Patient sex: M
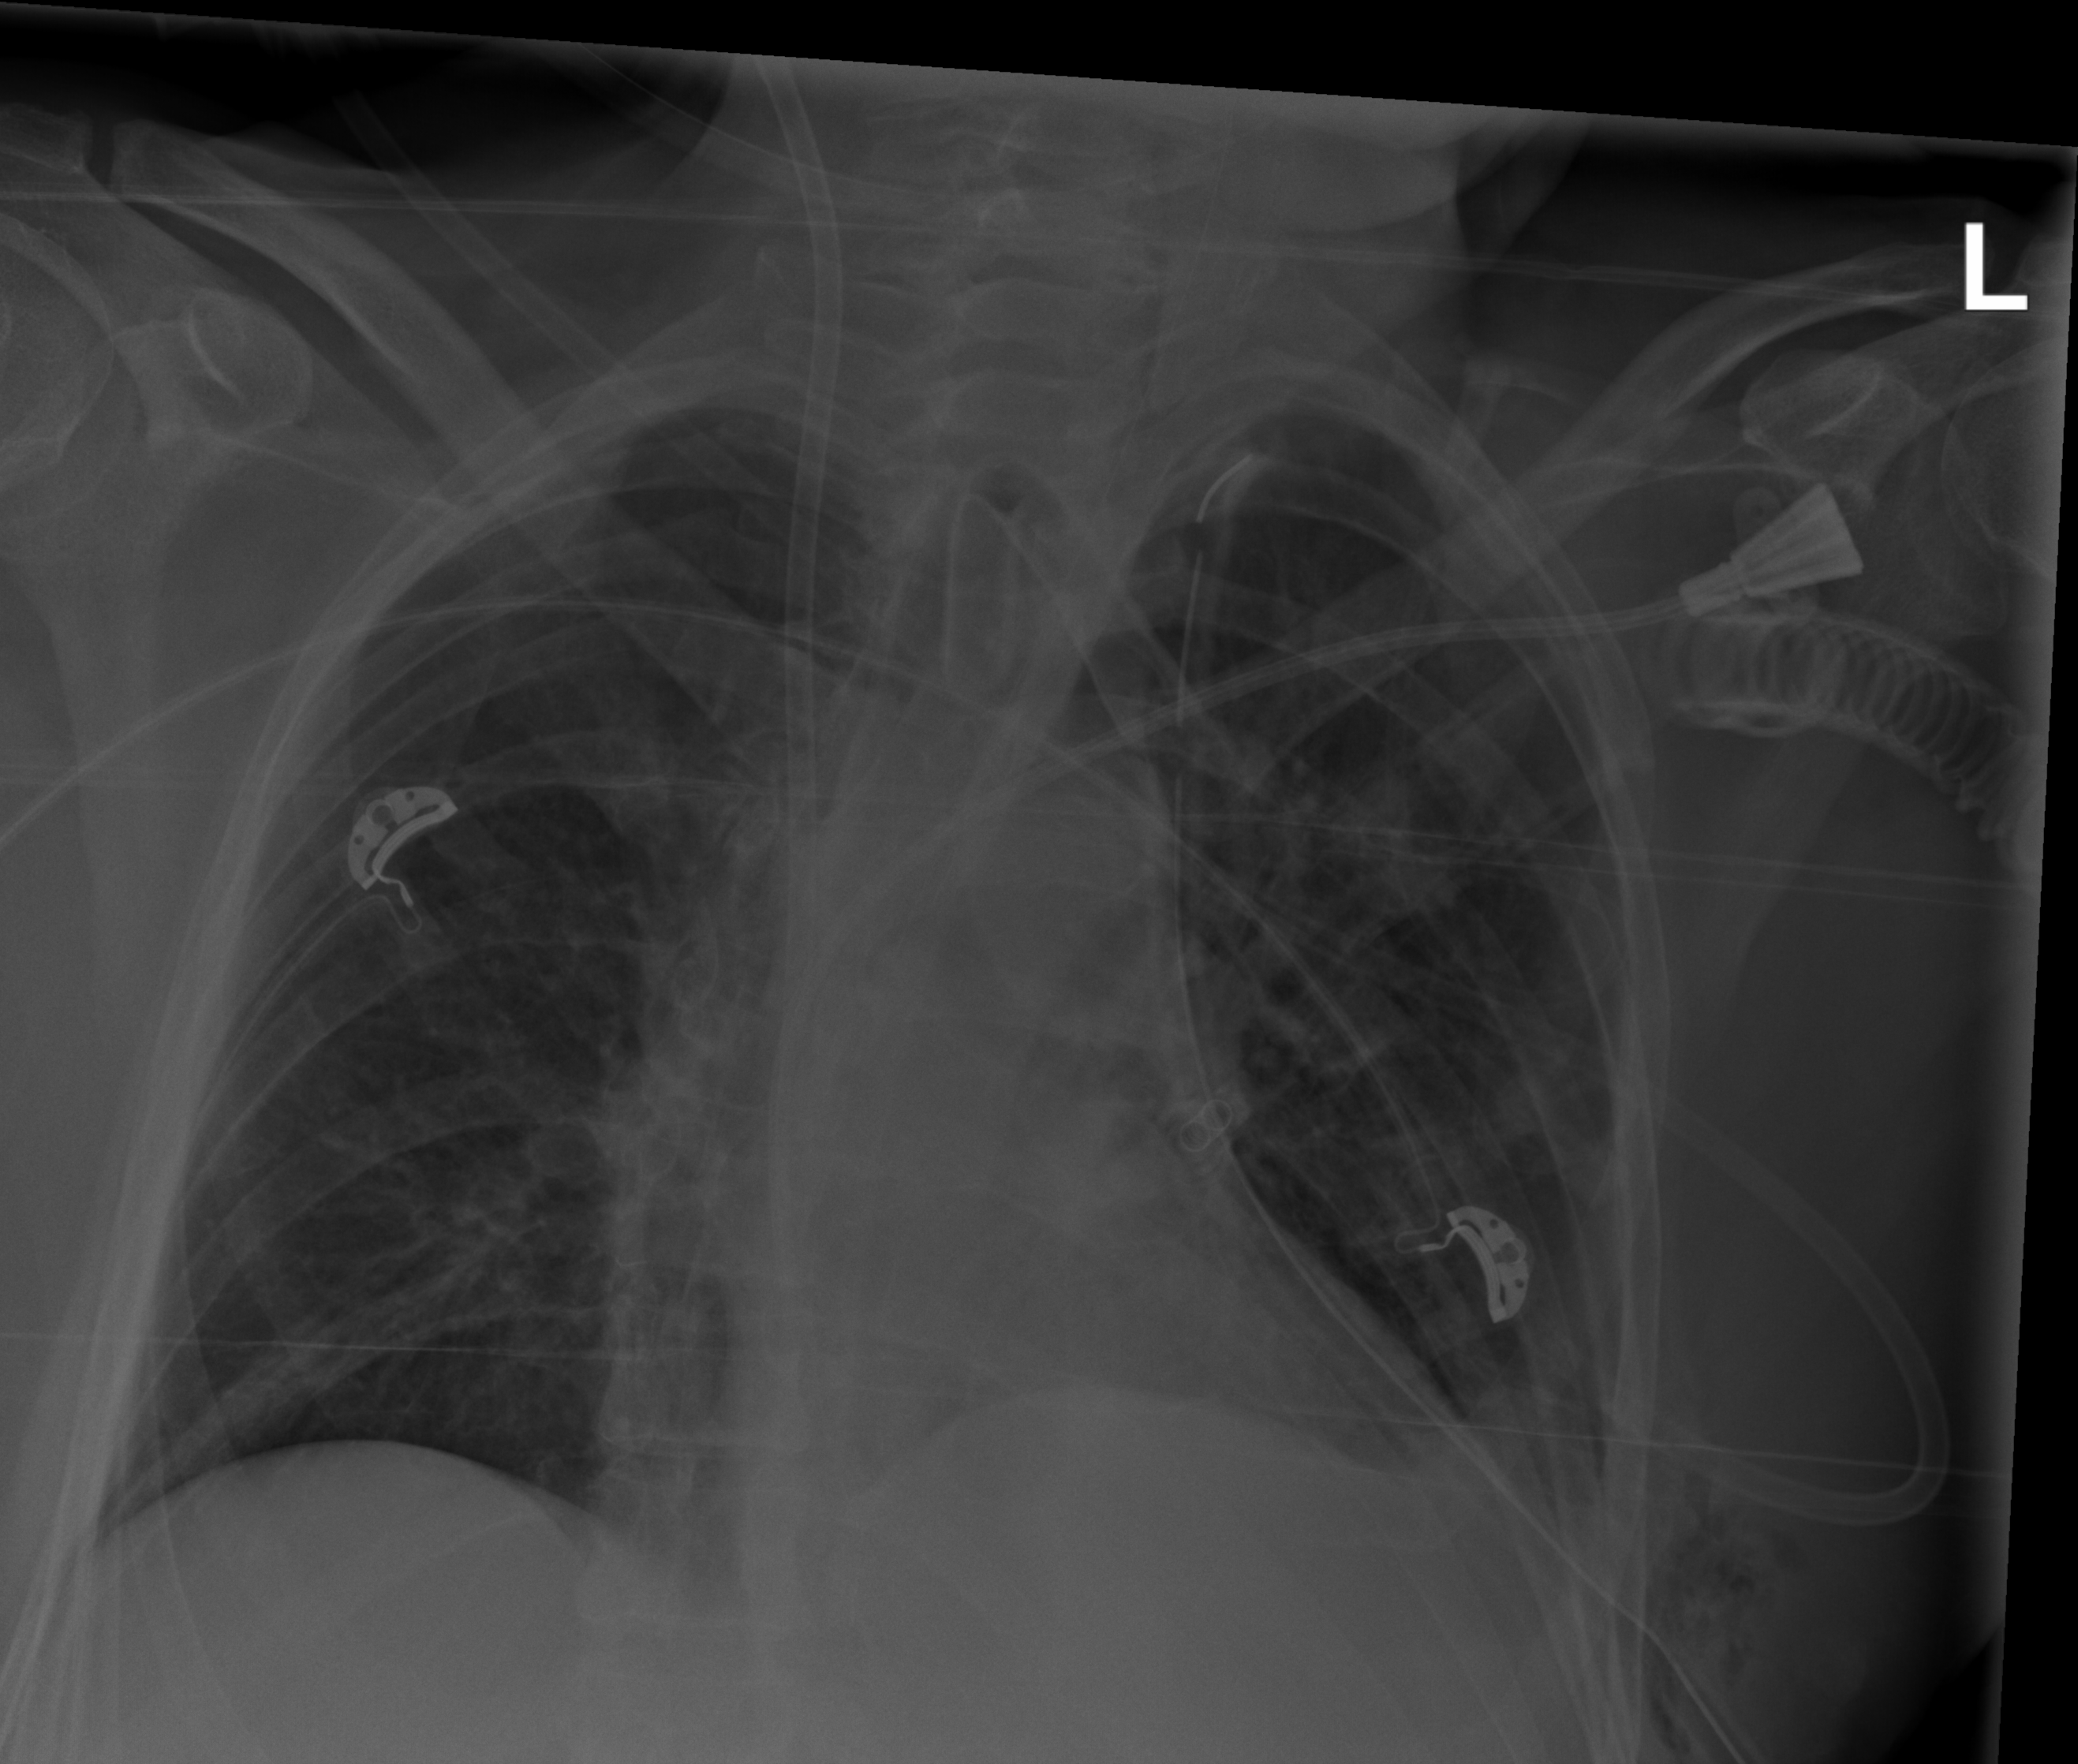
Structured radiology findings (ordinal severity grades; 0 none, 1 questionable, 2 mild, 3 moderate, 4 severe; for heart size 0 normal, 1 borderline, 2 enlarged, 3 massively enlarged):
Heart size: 0
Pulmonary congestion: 0
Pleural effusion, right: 0
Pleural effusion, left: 2
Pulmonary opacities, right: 0
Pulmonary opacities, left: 2
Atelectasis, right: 2
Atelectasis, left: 2